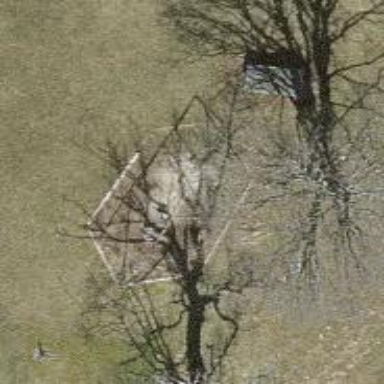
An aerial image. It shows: Playground with swings.